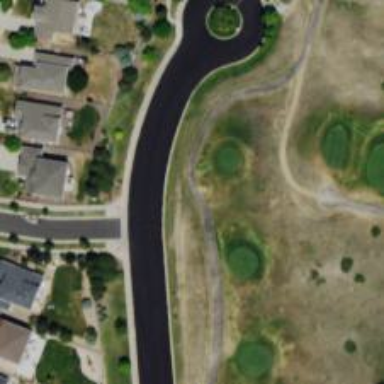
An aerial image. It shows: Service road designated as golf cart path.